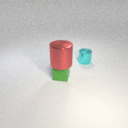
small green rubber cube below large red metal cylinder